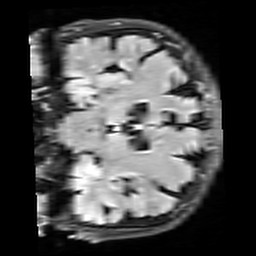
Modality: FLAIR
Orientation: coronal
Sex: female
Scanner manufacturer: siemens
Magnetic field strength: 3 T
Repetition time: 10 s
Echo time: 0.09 s